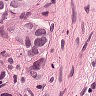
Metastatic tissue present: yes